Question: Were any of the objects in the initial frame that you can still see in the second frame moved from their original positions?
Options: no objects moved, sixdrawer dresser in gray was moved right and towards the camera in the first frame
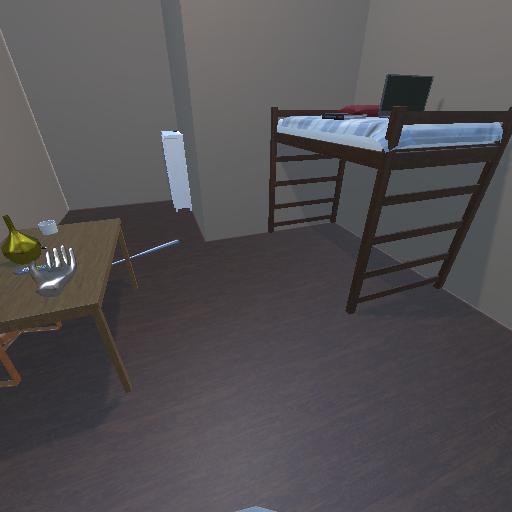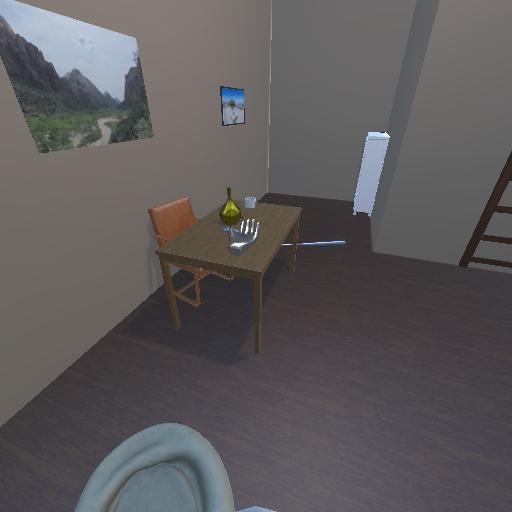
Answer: no objects moved